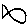
Label: fish